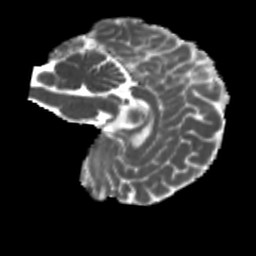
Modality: MD
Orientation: sagittal
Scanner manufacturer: siemens
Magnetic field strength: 3 T
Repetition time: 4 s
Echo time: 0.0594 s